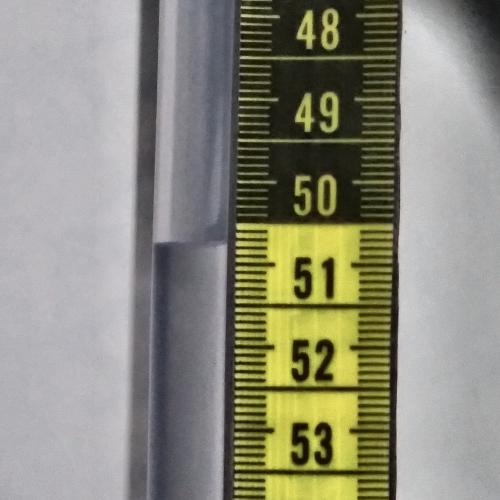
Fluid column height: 50.7 cm